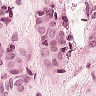
Metastatic tissue present: yes